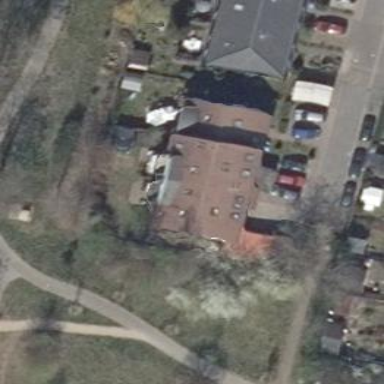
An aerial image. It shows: Gabled roof adorns the apartments building.